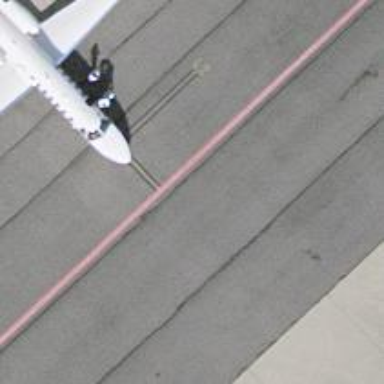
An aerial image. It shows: Airport parking position.